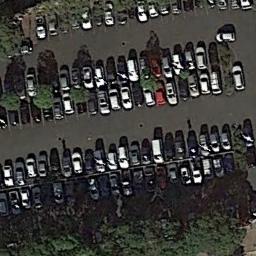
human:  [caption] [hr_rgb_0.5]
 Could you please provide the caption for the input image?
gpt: The parking lot was full of nine rows of cars .

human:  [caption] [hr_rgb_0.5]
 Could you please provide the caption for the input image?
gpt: The parking lot has some cars arranged neatly in lines and some trees are next to the parking lot .

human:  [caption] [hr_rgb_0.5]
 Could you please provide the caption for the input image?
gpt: The parking lot is full of cars next to some trees .

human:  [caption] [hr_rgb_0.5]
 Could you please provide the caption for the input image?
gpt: There are many different colors and styles of cars in the parking lot .

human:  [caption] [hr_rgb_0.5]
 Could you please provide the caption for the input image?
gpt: There are some green trees beside the parking lot .